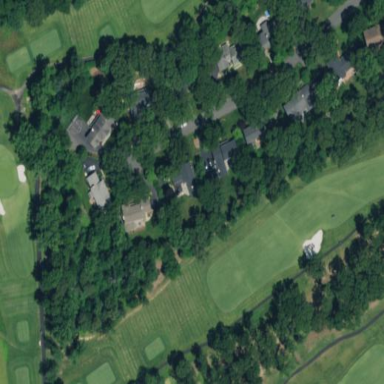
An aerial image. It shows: Area with grass used as rough in golf course.